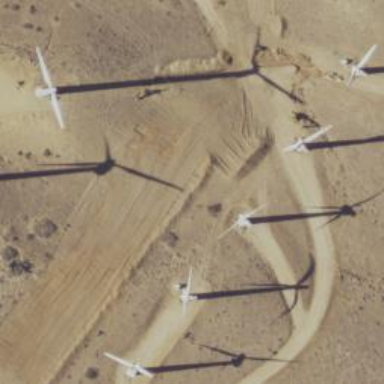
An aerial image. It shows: Wind turbine generating power.